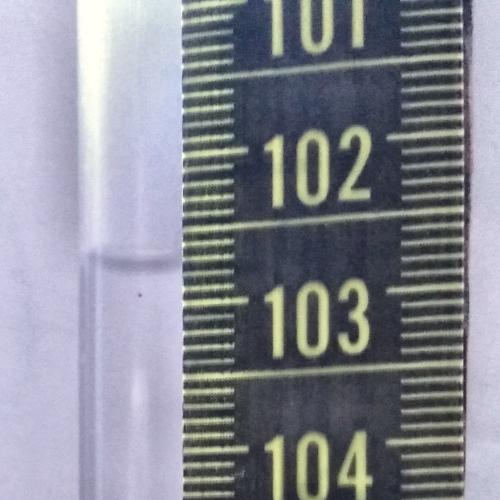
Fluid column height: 102.7 cm